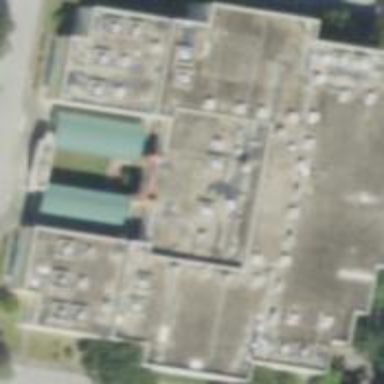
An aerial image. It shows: Cinema building.